Field crop: maize
Growth stage: 2
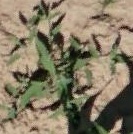
Species: atriplex